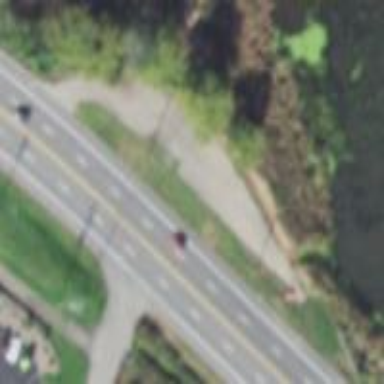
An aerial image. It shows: Rest area on the road.